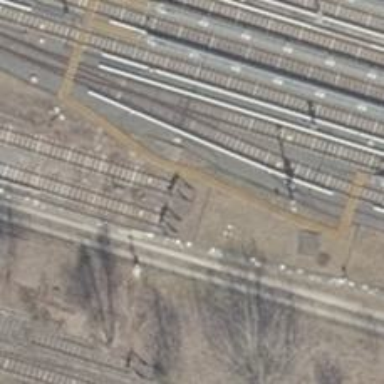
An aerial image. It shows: Electrified rail service yard.